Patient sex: M
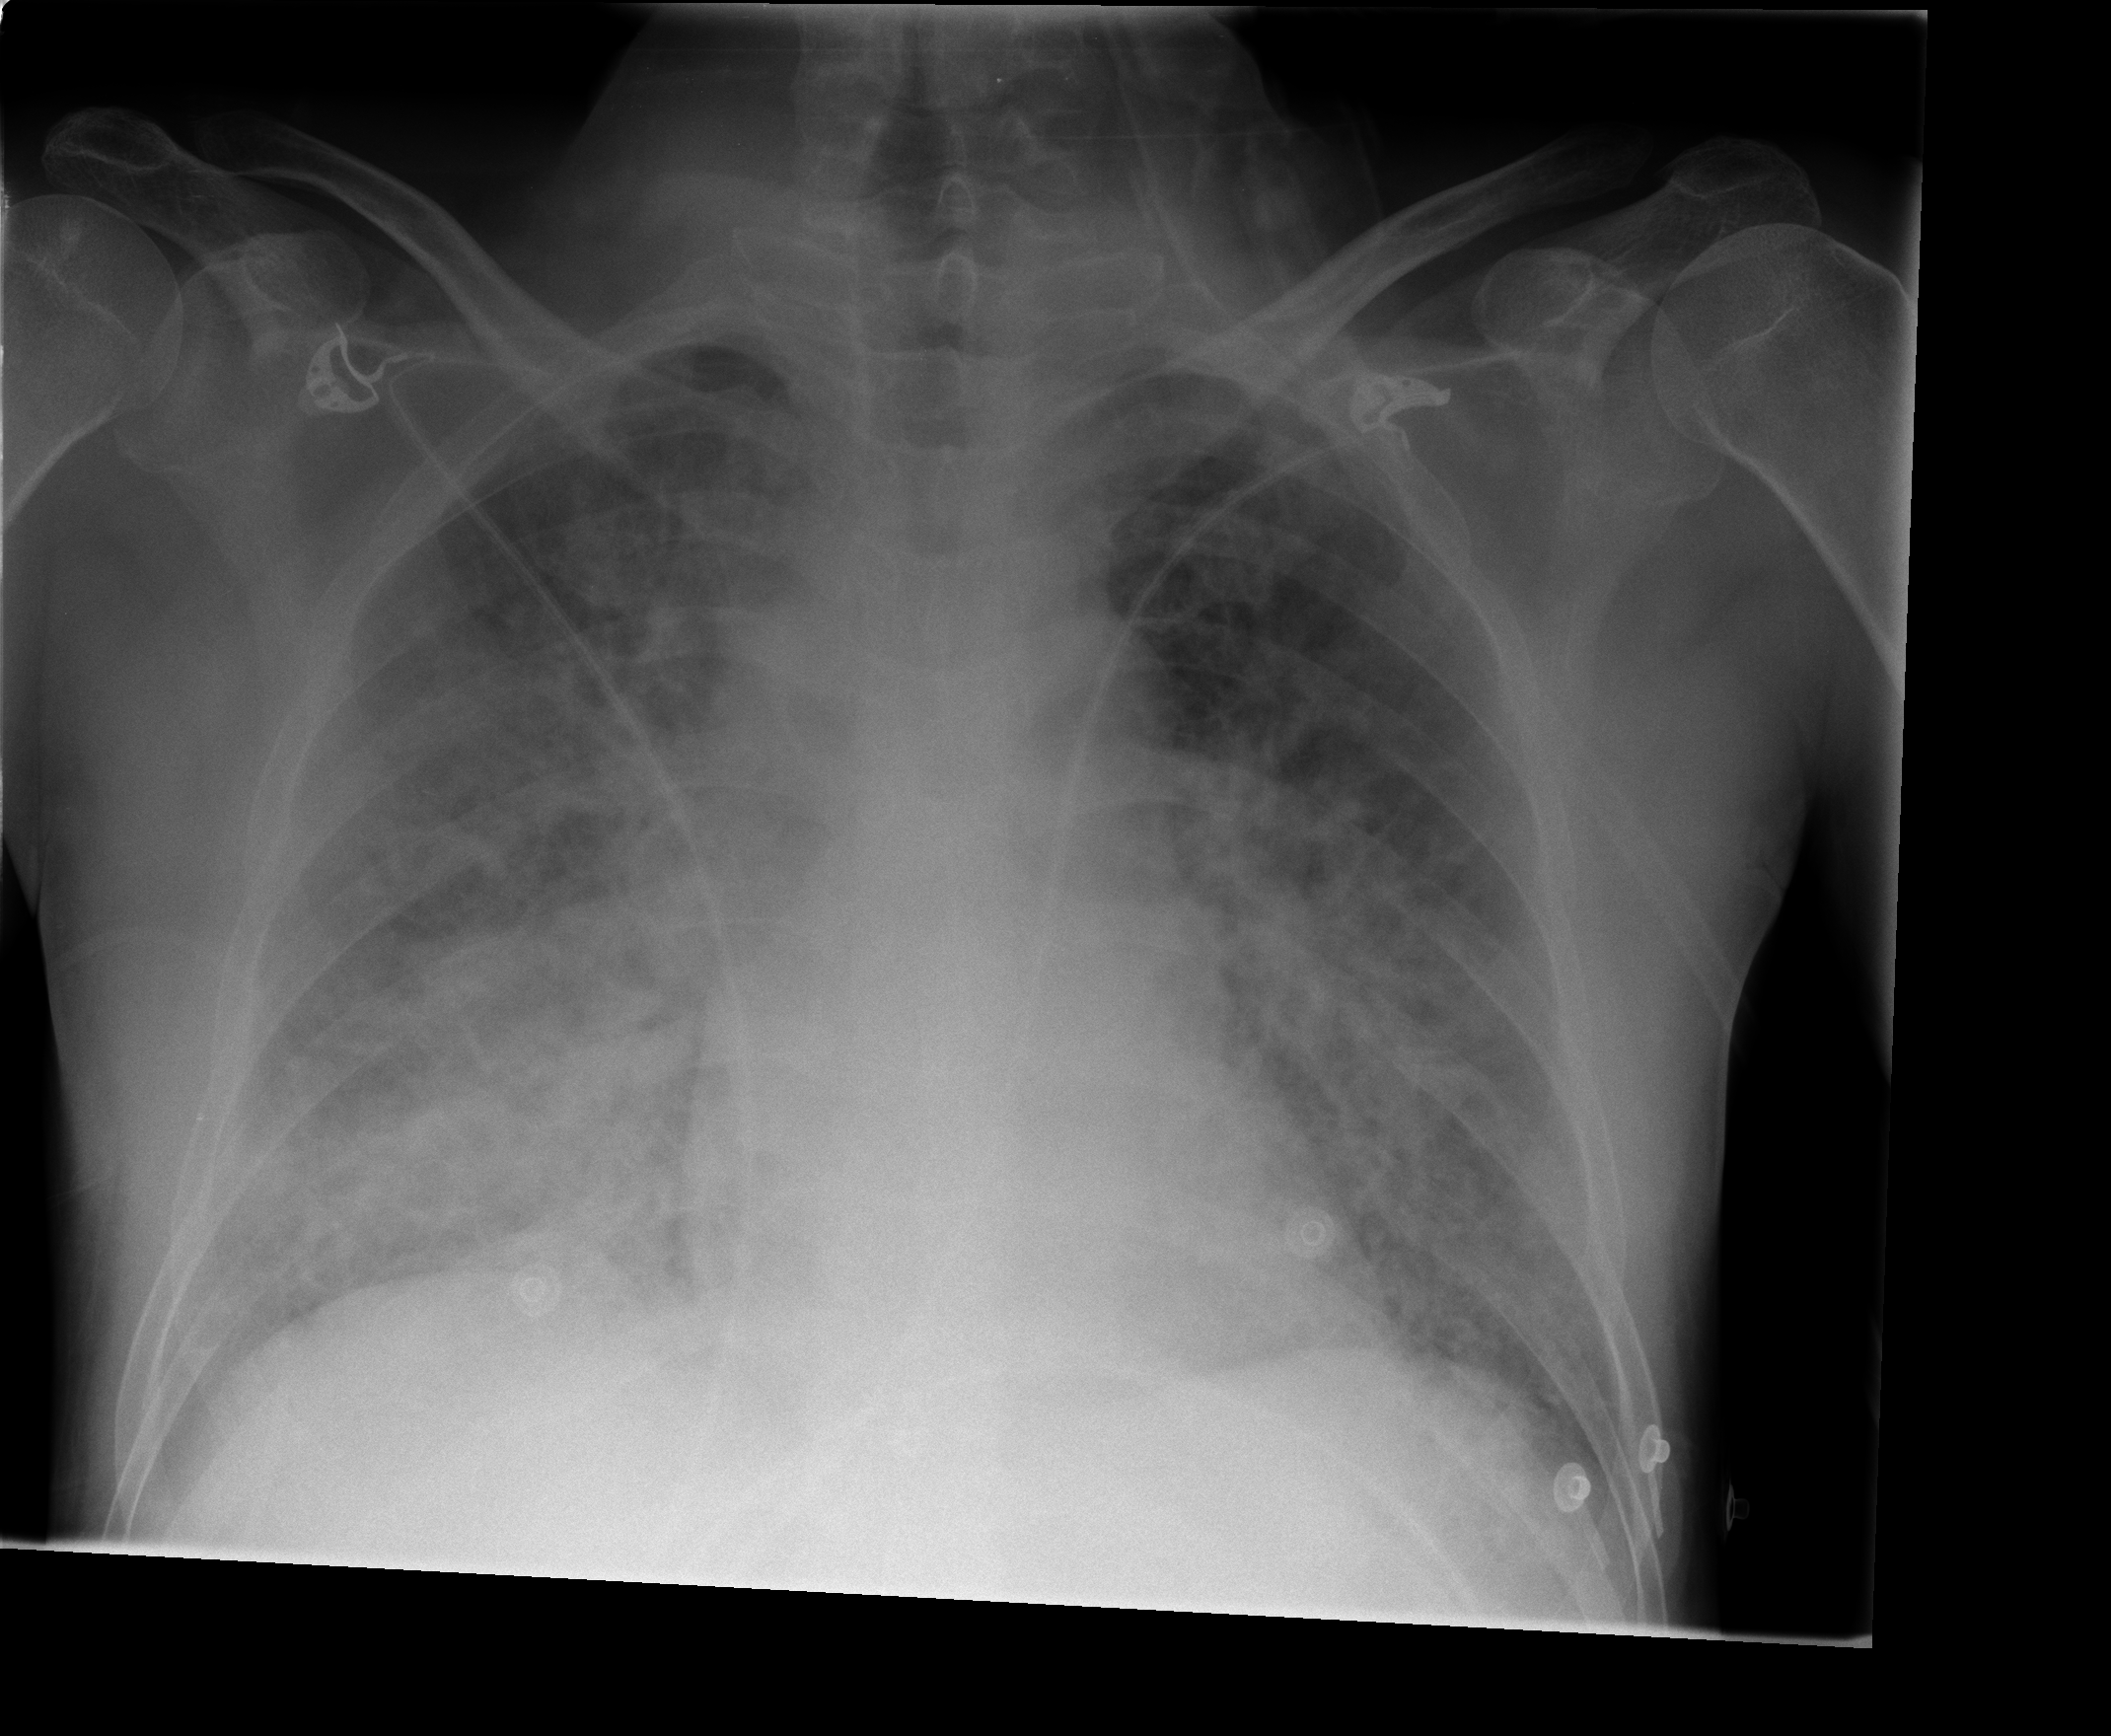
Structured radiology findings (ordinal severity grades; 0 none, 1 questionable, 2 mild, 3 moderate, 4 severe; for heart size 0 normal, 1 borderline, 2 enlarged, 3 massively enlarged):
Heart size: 0
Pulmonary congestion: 0
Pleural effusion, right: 2
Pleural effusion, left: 1
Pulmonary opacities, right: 3
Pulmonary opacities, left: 2
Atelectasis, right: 3
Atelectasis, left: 2